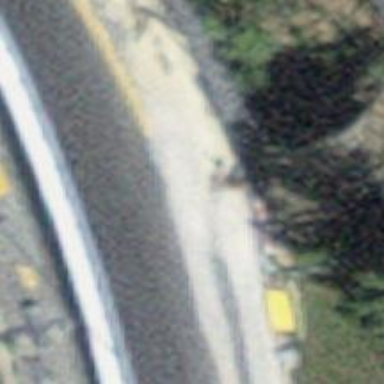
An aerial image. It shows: Unclassified road passing through tunnel.